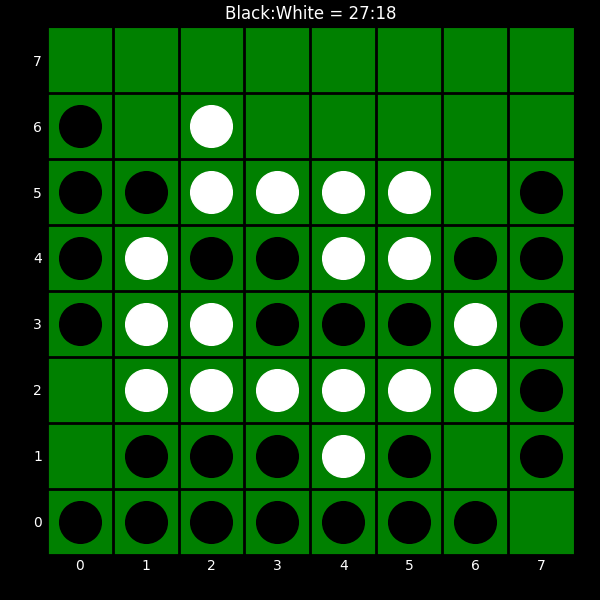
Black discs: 27
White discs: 18